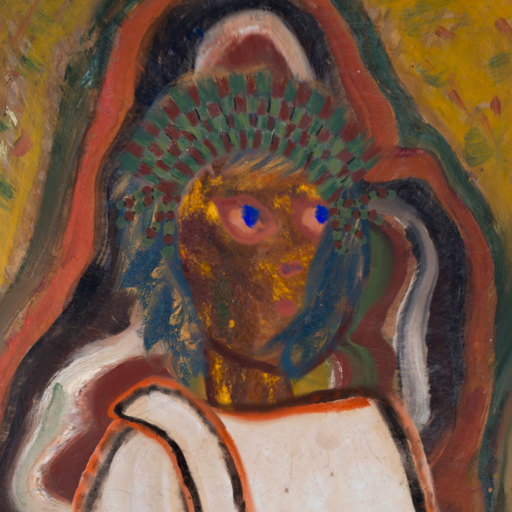
Background: AfterRaid, Head And Neck Side: Comrade, Face Side: Mother_And_Son_Mother, Bust: Roy_Bahadur, Hair Side: In_The_Sun, Head Accessory: After_Raid_Crown, Second Necklace: Blank, Necklace: Blank, Baby: Blank